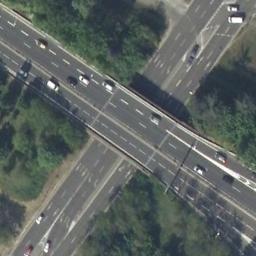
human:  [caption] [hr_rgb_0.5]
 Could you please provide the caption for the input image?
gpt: The perimeter of the overpasses is completely covered by vegetation .

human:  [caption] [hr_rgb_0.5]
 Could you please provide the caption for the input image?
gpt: The overpass is next to some trees with some cars .

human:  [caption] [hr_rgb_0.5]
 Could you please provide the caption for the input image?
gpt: The cross-line overpass is over the road in the forest .

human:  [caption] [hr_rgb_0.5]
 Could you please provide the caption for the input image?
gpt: Many trees are beside the overpass .

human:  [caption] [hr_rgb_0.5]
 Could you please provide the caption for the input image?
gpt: There are some green trees around the overpass .